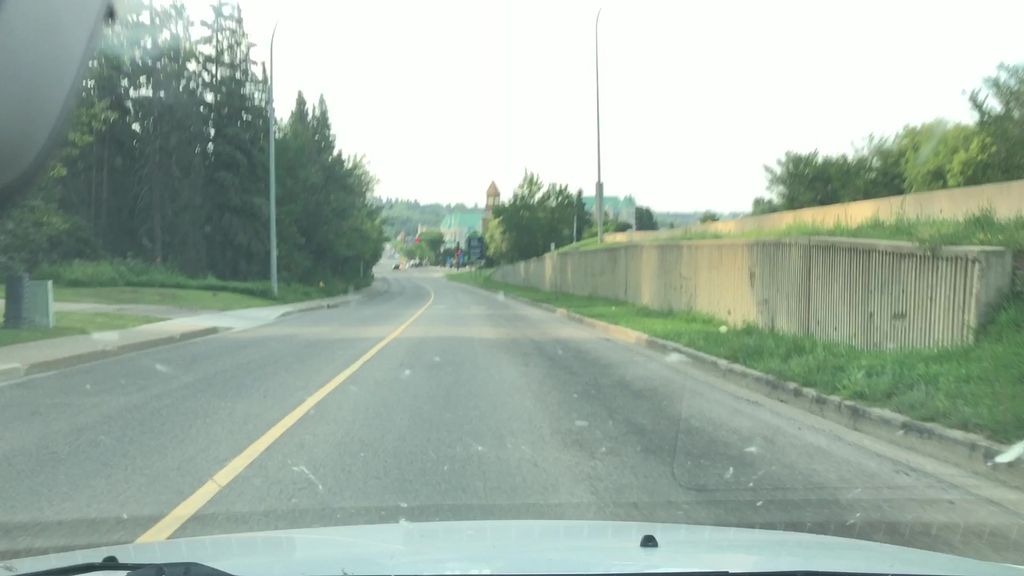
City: edmonton